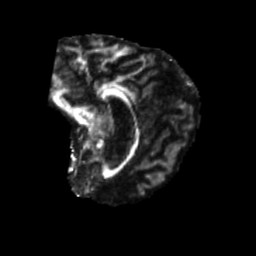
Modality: FA
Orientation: sagittal
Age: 68
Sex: male
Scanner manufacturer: siemens
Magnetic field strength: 3 T
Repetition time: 5.25 s
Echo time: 0.08 s